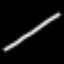
Label: line